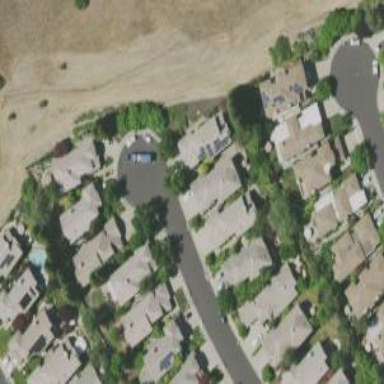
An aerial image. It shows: Residential road.